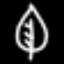
Label: leaf